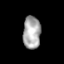
Tissue: skin
Cell type: Epithelial cells
Senescence score: 0.2588
Nuclear area (px): 562
Mean DAPI intensity: 170.635